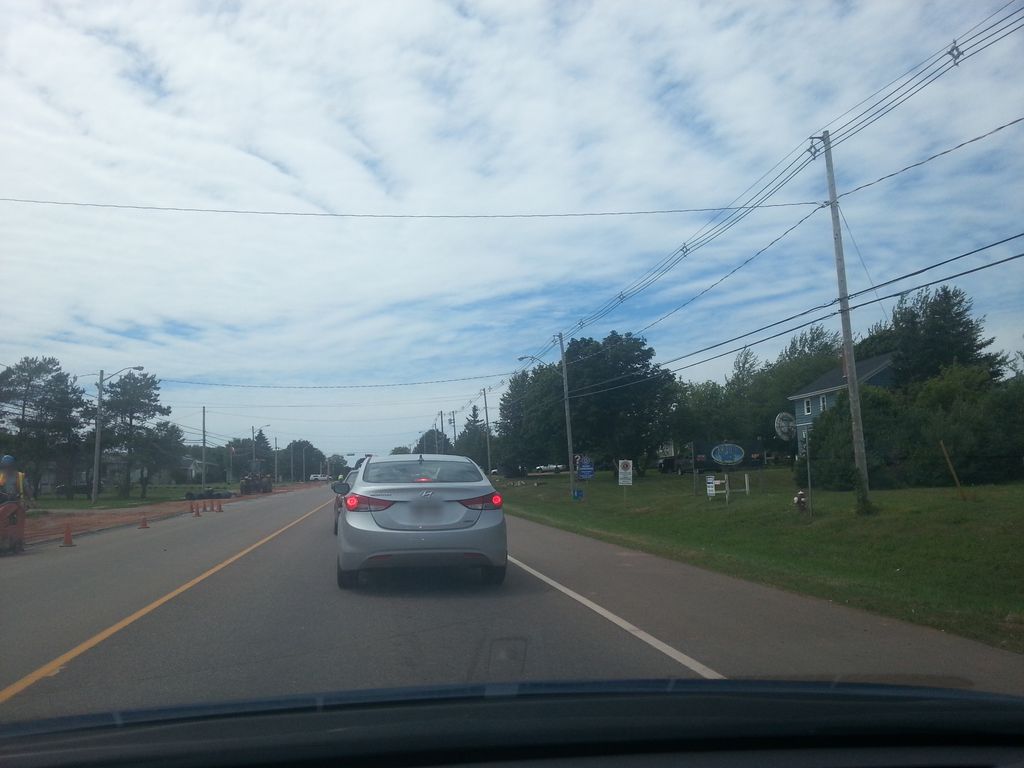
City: charlottetown